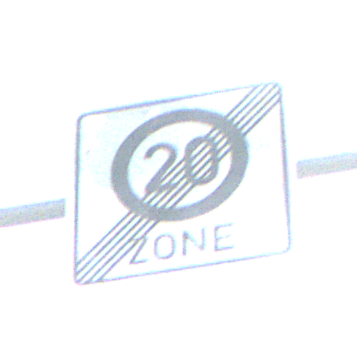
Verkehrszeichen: EndeZone20
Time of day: MorningAfternoon
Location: Outdoor (Special)
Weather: Clear
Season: NotSpecified
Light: Natural